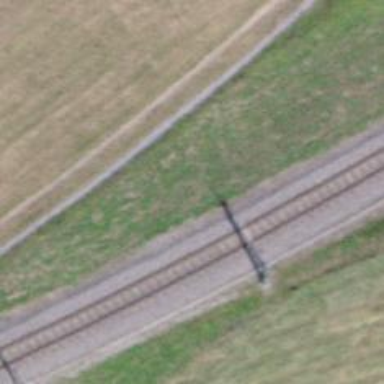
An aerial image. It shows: Narrow-gauge railway track electrified by contact line.